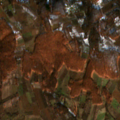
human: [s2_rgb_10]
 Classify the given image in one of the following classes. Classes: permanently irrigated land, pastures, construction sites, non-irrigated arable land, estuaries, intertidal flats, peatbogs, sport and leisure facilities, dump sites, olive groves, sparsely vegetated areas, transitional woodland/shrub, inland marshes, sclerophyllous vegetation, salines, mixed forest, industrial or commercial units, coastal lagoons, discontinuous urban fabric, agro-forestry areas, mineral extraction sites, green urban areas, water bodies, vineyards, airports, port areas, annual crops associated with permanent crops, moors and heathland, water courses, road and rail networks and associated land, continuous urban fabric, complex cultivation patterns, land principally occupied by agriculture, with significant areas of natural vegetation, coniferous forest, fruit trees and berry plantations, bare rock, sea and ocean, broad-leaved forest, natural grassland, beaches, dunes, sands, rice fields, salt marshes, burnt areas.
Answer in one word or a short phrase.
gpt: complex cultivation patterns, land principally occupied by agriculture, with significant areas of natural vegetation, broad-leaved forest